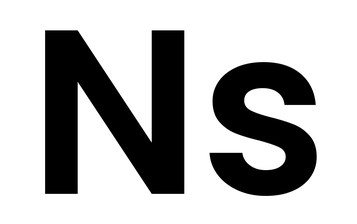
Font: Poppins-SemiBold